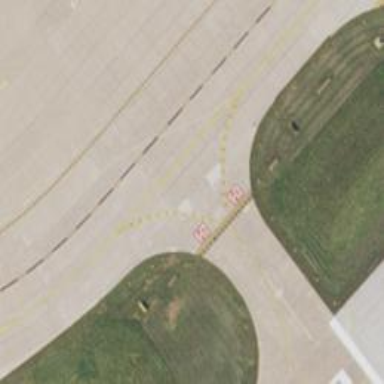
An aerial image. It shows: View of taxiway at the airport.